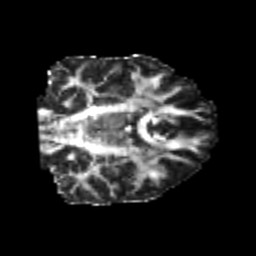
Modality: FA
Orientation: coronal
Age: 24
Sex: male
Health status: healthy
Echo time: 0.074 s